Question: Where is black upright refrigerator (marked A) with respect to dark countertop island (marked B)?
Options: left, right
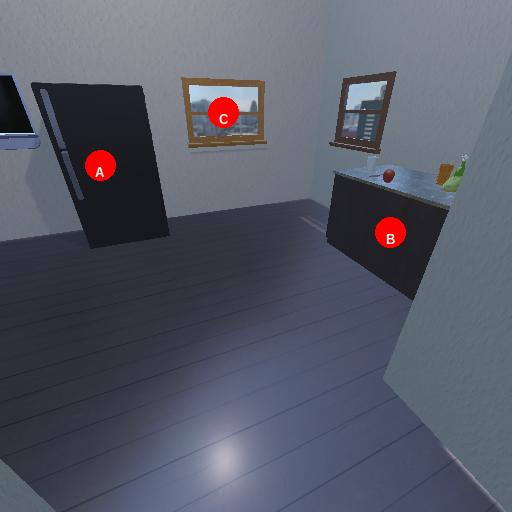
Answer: left